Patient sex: M
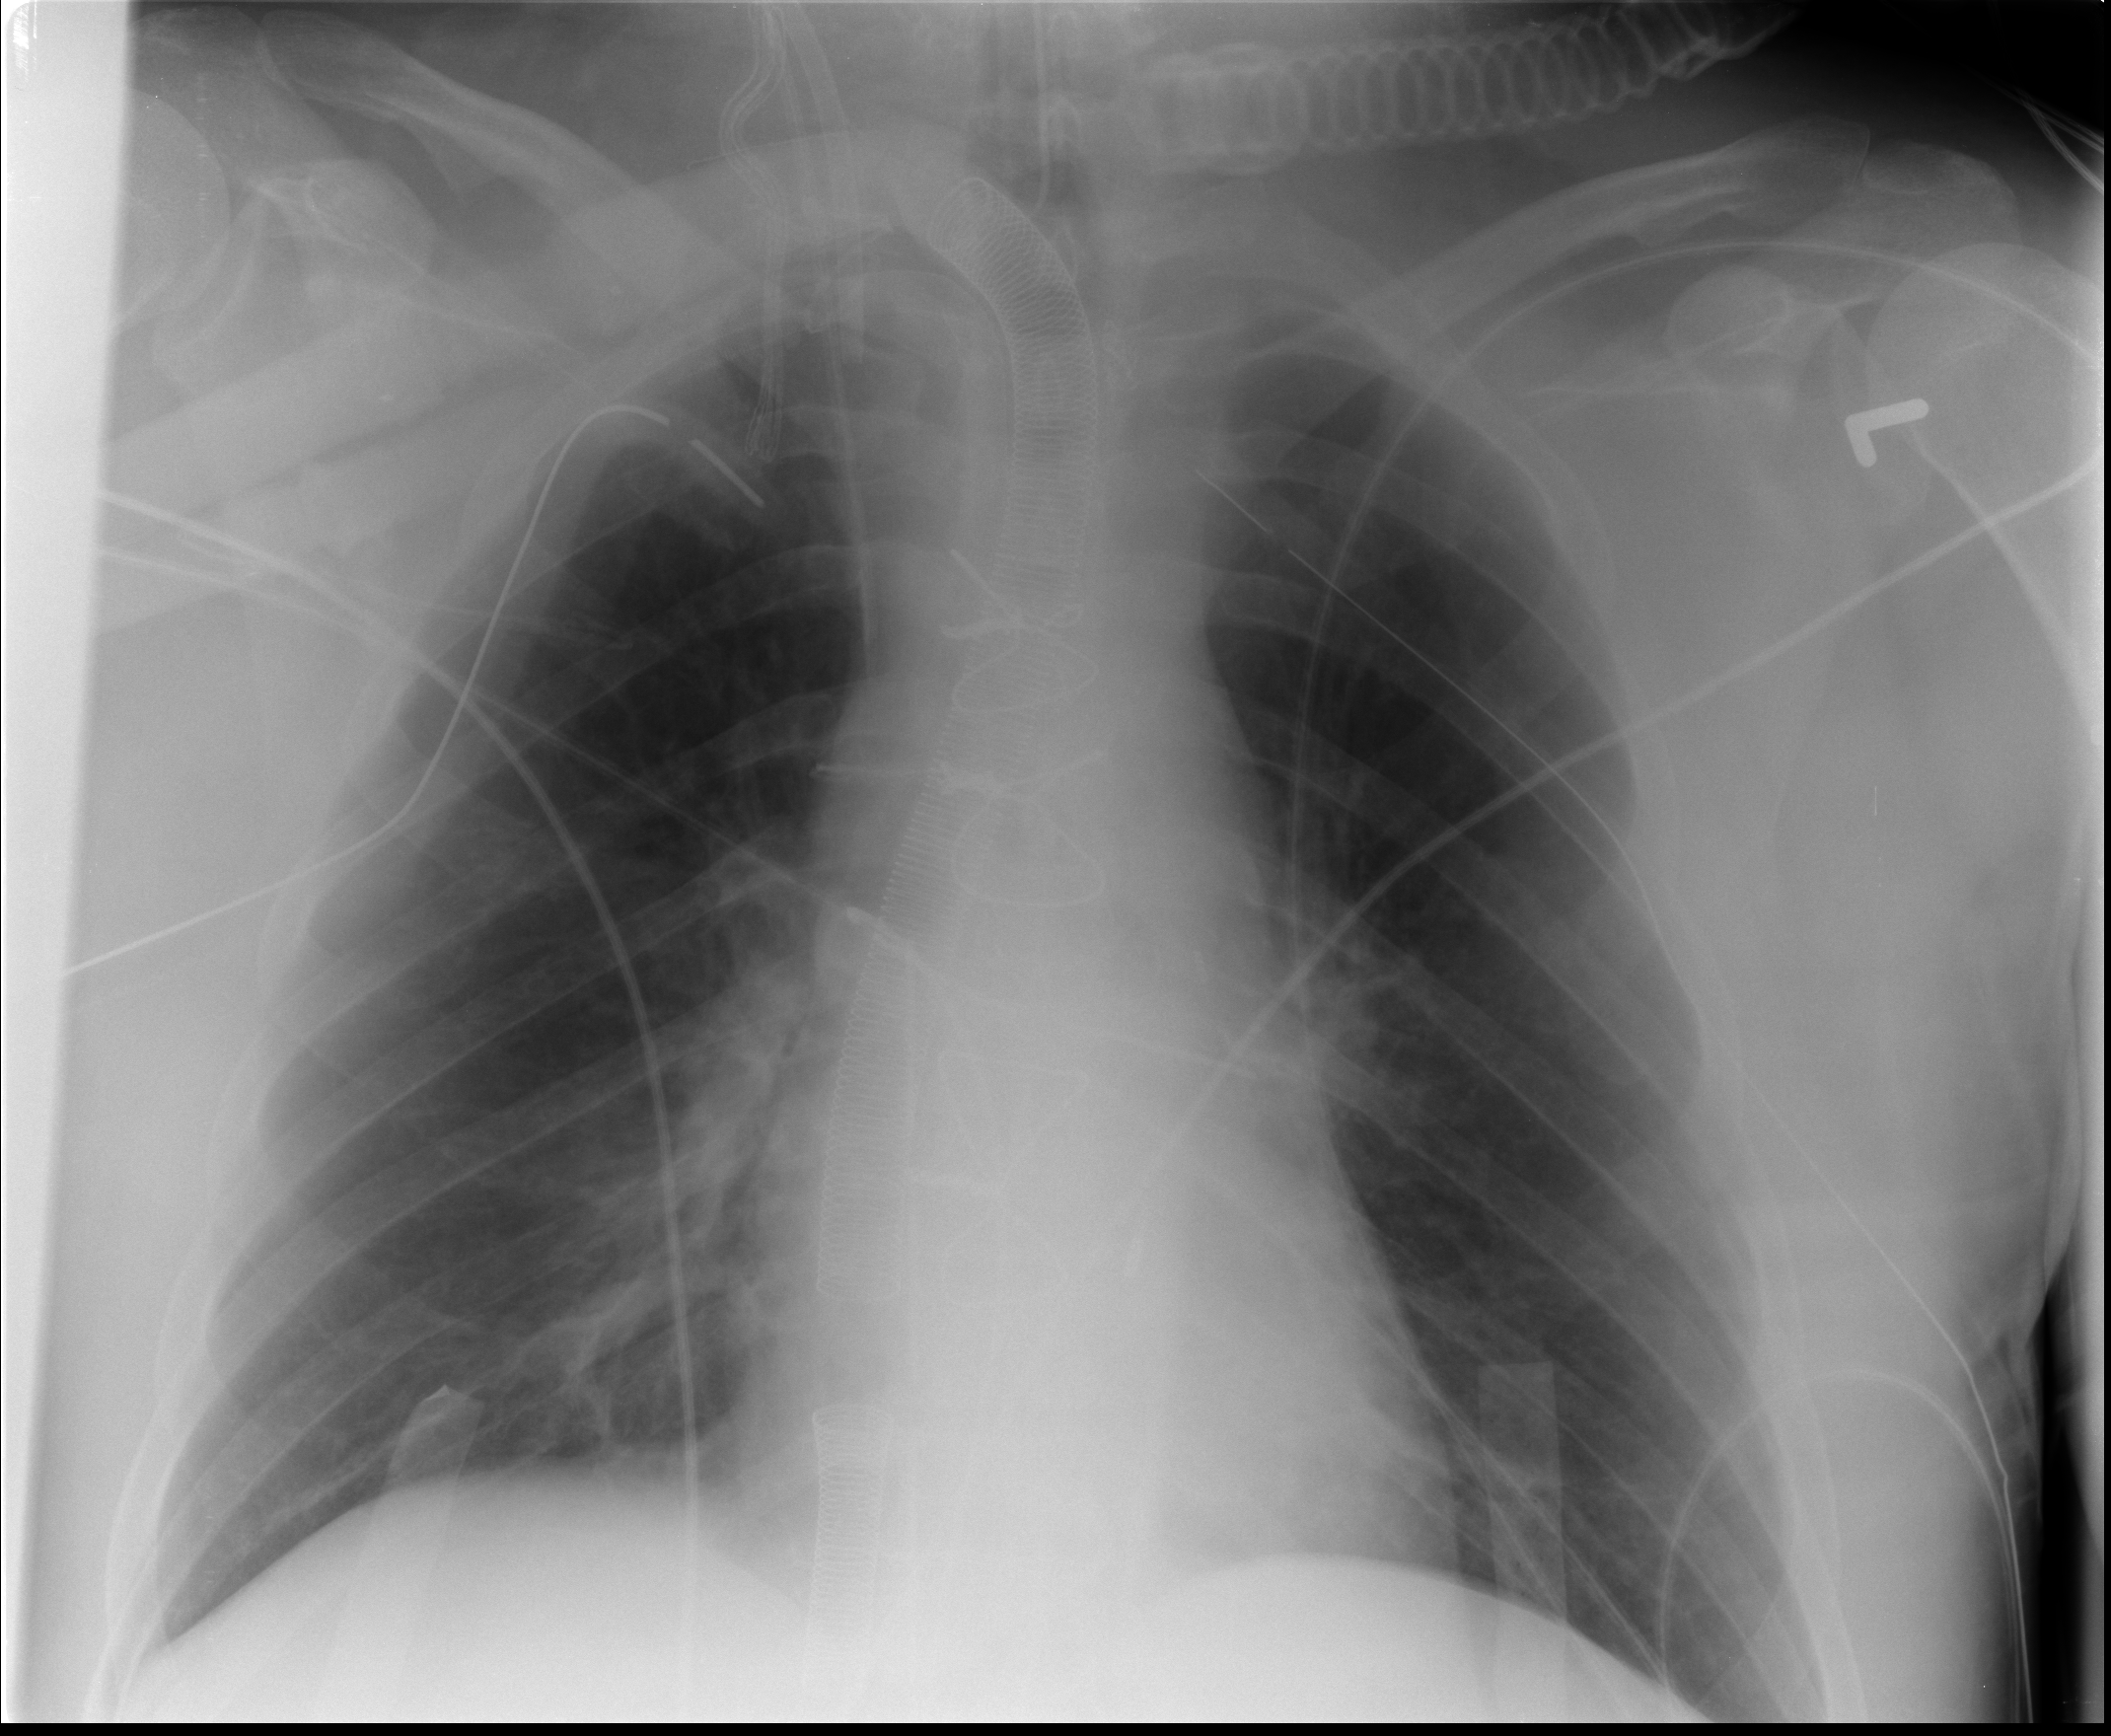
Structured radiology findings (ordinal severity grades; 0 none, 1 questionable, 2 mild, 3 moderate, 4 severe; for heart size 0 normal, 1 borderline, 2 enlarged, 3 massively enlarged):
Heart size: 0
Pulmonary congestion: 0
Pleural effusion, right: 0
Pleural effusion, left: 1
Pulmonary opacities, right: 0
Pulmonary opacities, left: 0
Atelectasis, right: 2
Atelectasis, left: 0